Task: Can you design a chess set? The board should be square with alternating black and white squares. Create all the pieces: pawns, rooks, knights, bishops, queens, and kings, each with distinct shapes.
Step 3225:
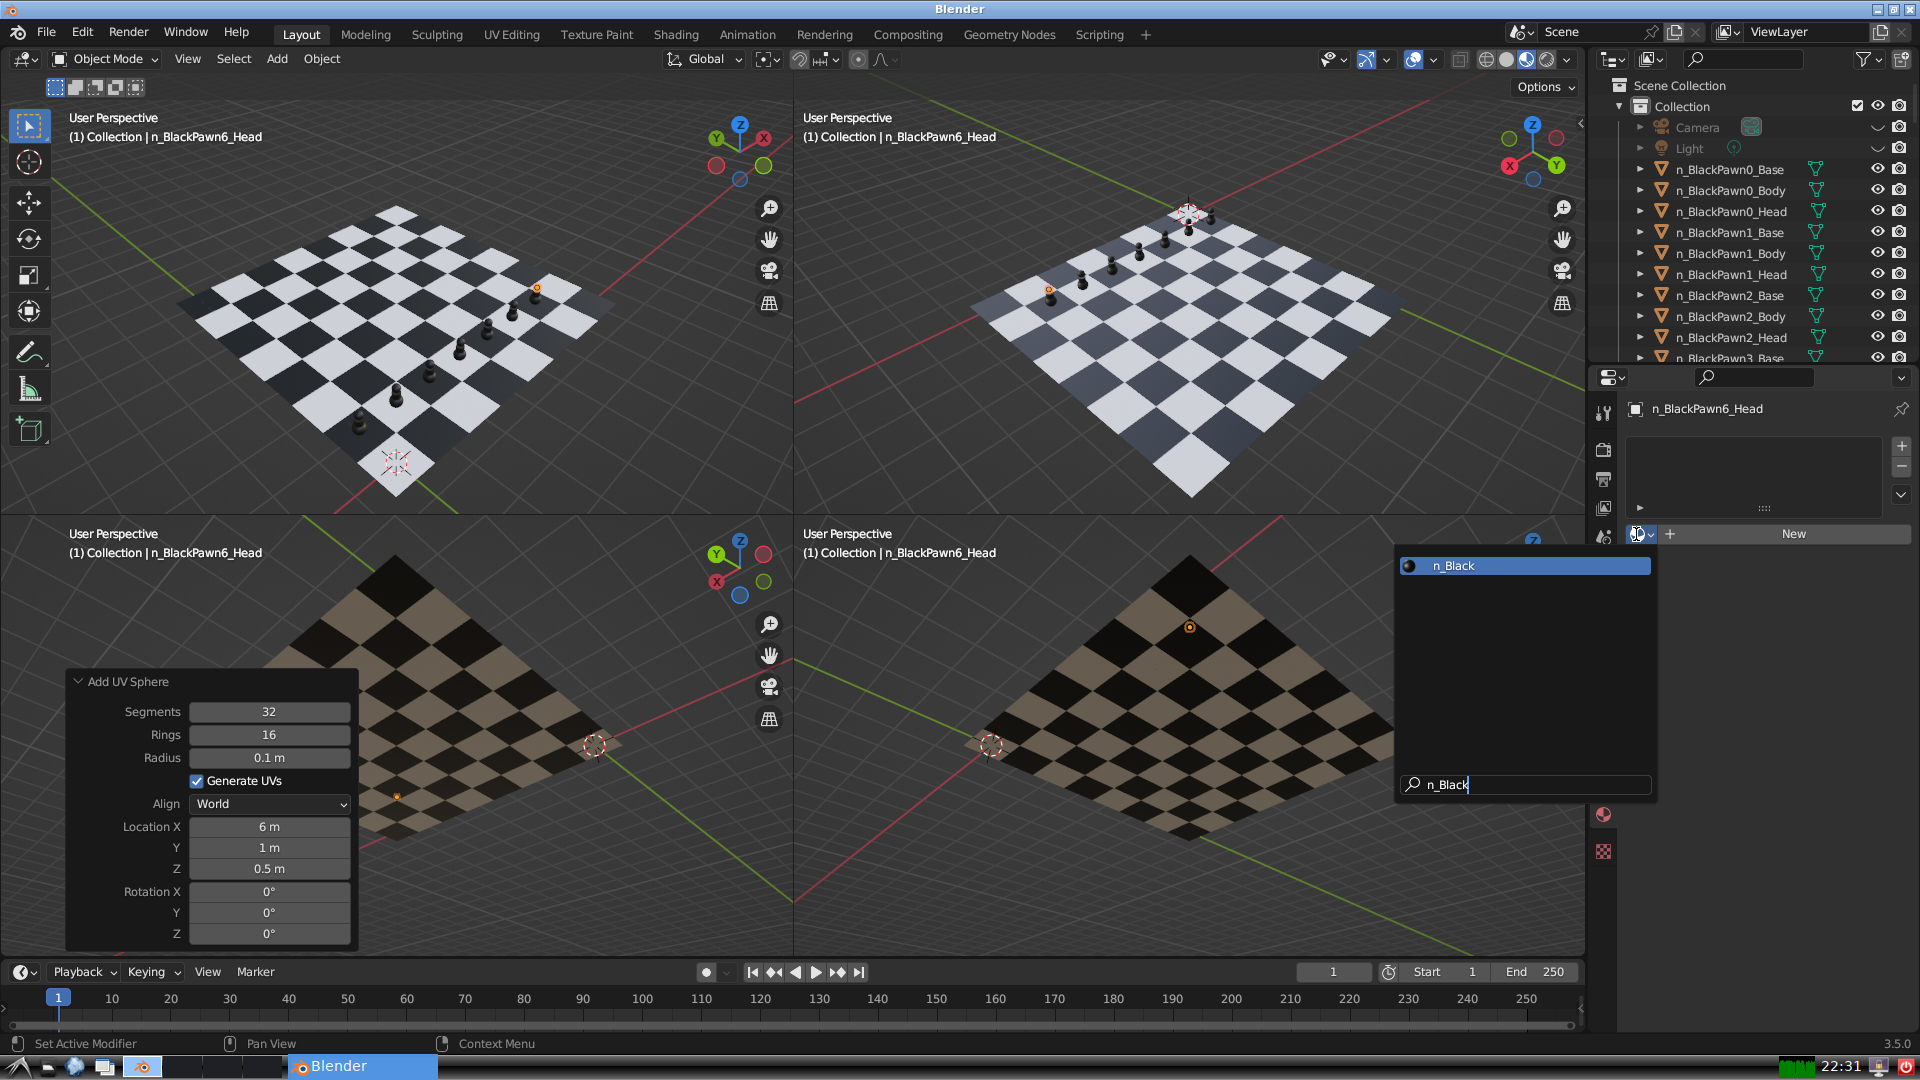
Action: {"key_press": ['Return']}